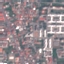
Label: Residential